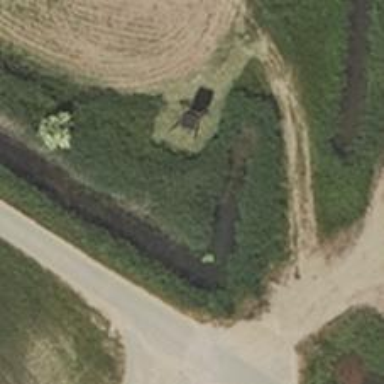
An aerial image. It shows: Shelter that serves as hunting stand.